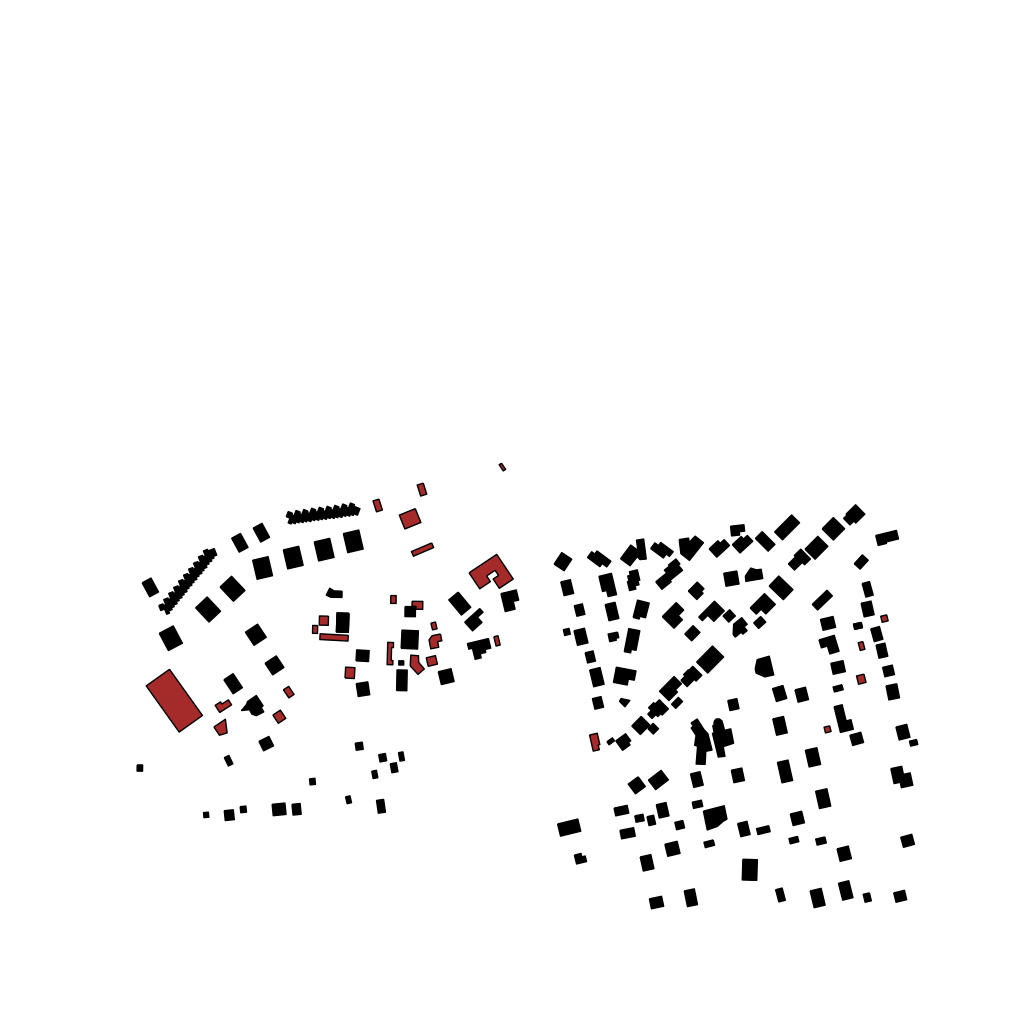
Tags: overhead vector_map, recreation, residential, individual_rise, low_rise, density_2, Building, Facility, 1.0 km²